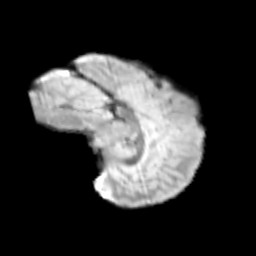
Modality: T2w
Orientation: sagittal
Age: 9
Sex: male
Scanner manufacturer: siemens
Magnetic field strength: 3 T
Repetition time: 3.8 s
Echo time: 0.07 s